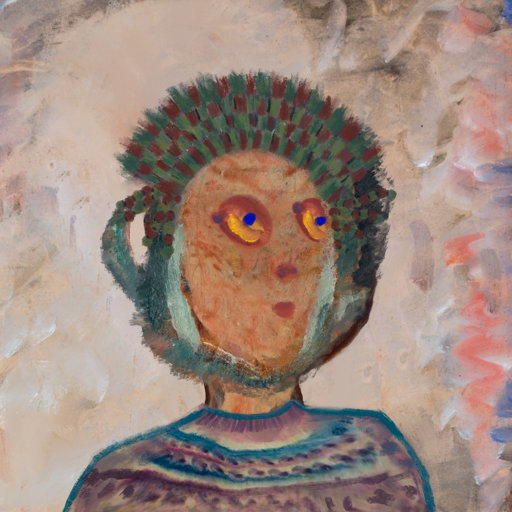
Background: Roy_Bahadur, Head And Neck Side: Orphan, Face Side: Mother_And_Son_Son, Bust: HillGirl, Hair Side: Boggyland, Head Accessory: After_Raid_Crown, Second Necklace: Blank, Necklace: Blank, Baby: Blank